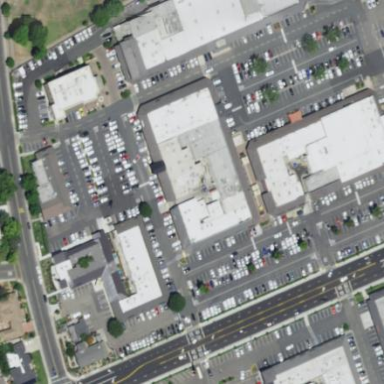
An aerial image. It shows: Retail building.